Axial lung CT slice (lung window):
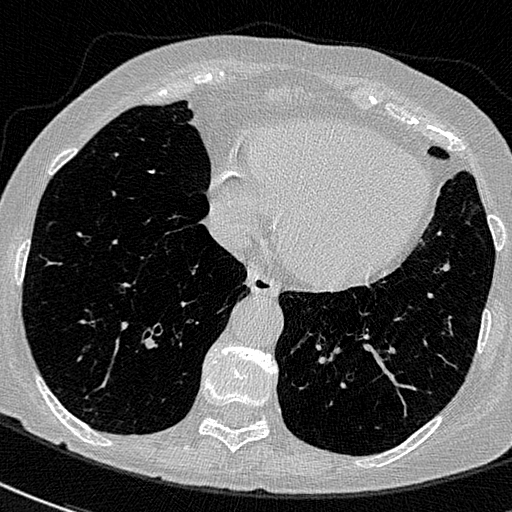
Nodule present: no